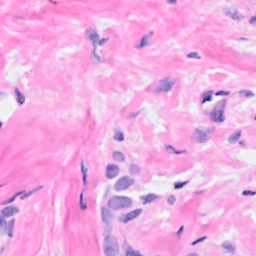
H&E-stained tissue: Breast